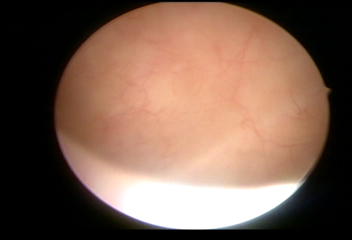
Modality: WLC
Class: Normal mucosa
Bladder cancer association: No